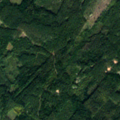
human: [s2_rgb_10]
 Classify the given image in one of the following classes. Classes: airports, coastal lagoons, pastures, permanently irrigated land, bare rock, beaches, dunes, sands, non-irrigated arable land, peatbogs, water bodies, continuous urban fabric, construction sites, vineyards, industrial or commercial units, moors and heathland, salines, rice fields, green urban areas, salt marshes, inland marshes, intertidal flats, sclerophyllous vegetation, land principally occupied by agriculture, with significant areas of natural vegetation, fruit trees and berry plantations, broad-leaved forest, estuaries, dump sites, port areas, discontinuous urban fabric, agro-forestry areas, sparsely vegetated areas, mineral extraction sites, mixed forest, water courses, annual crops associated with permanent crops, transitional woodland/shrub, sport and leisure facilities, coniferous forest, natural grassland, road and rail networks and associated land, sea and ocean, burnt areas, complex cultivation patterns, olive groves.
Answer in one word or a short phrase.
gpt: coniferous forest